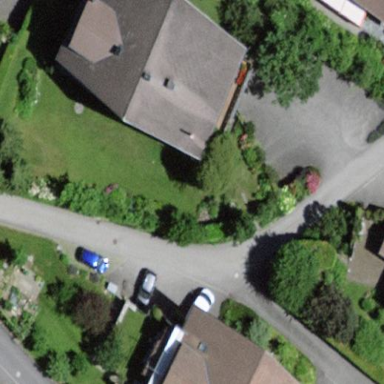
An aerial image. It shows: Residential building.